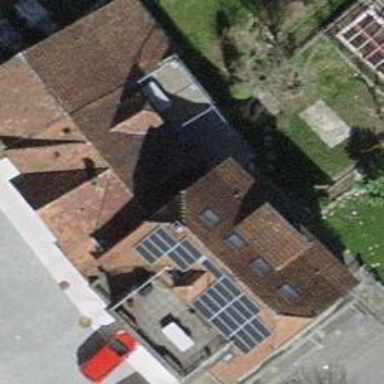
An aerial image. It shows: Solar photovoltaic panel generator.